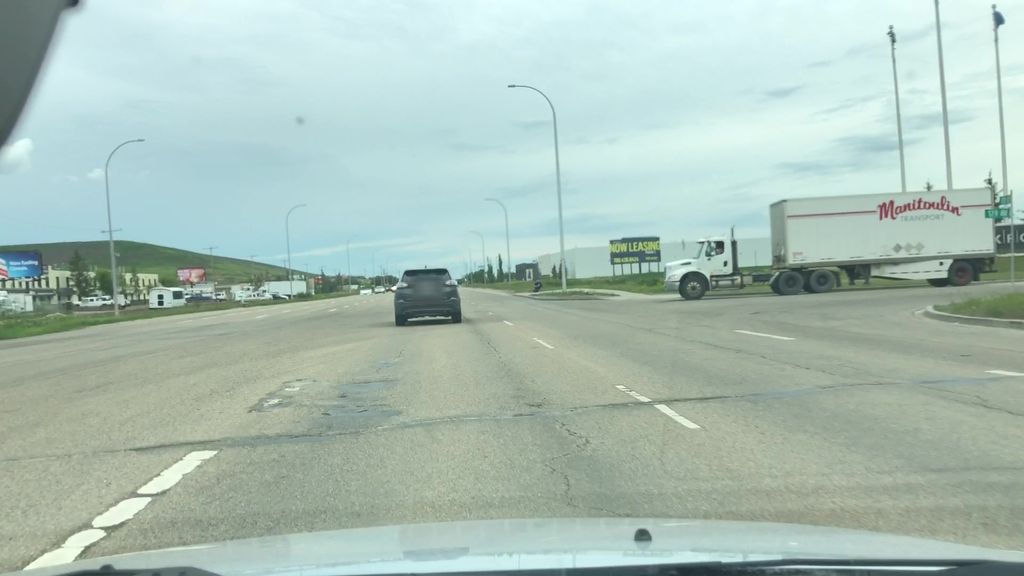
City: edmonton